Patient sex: M
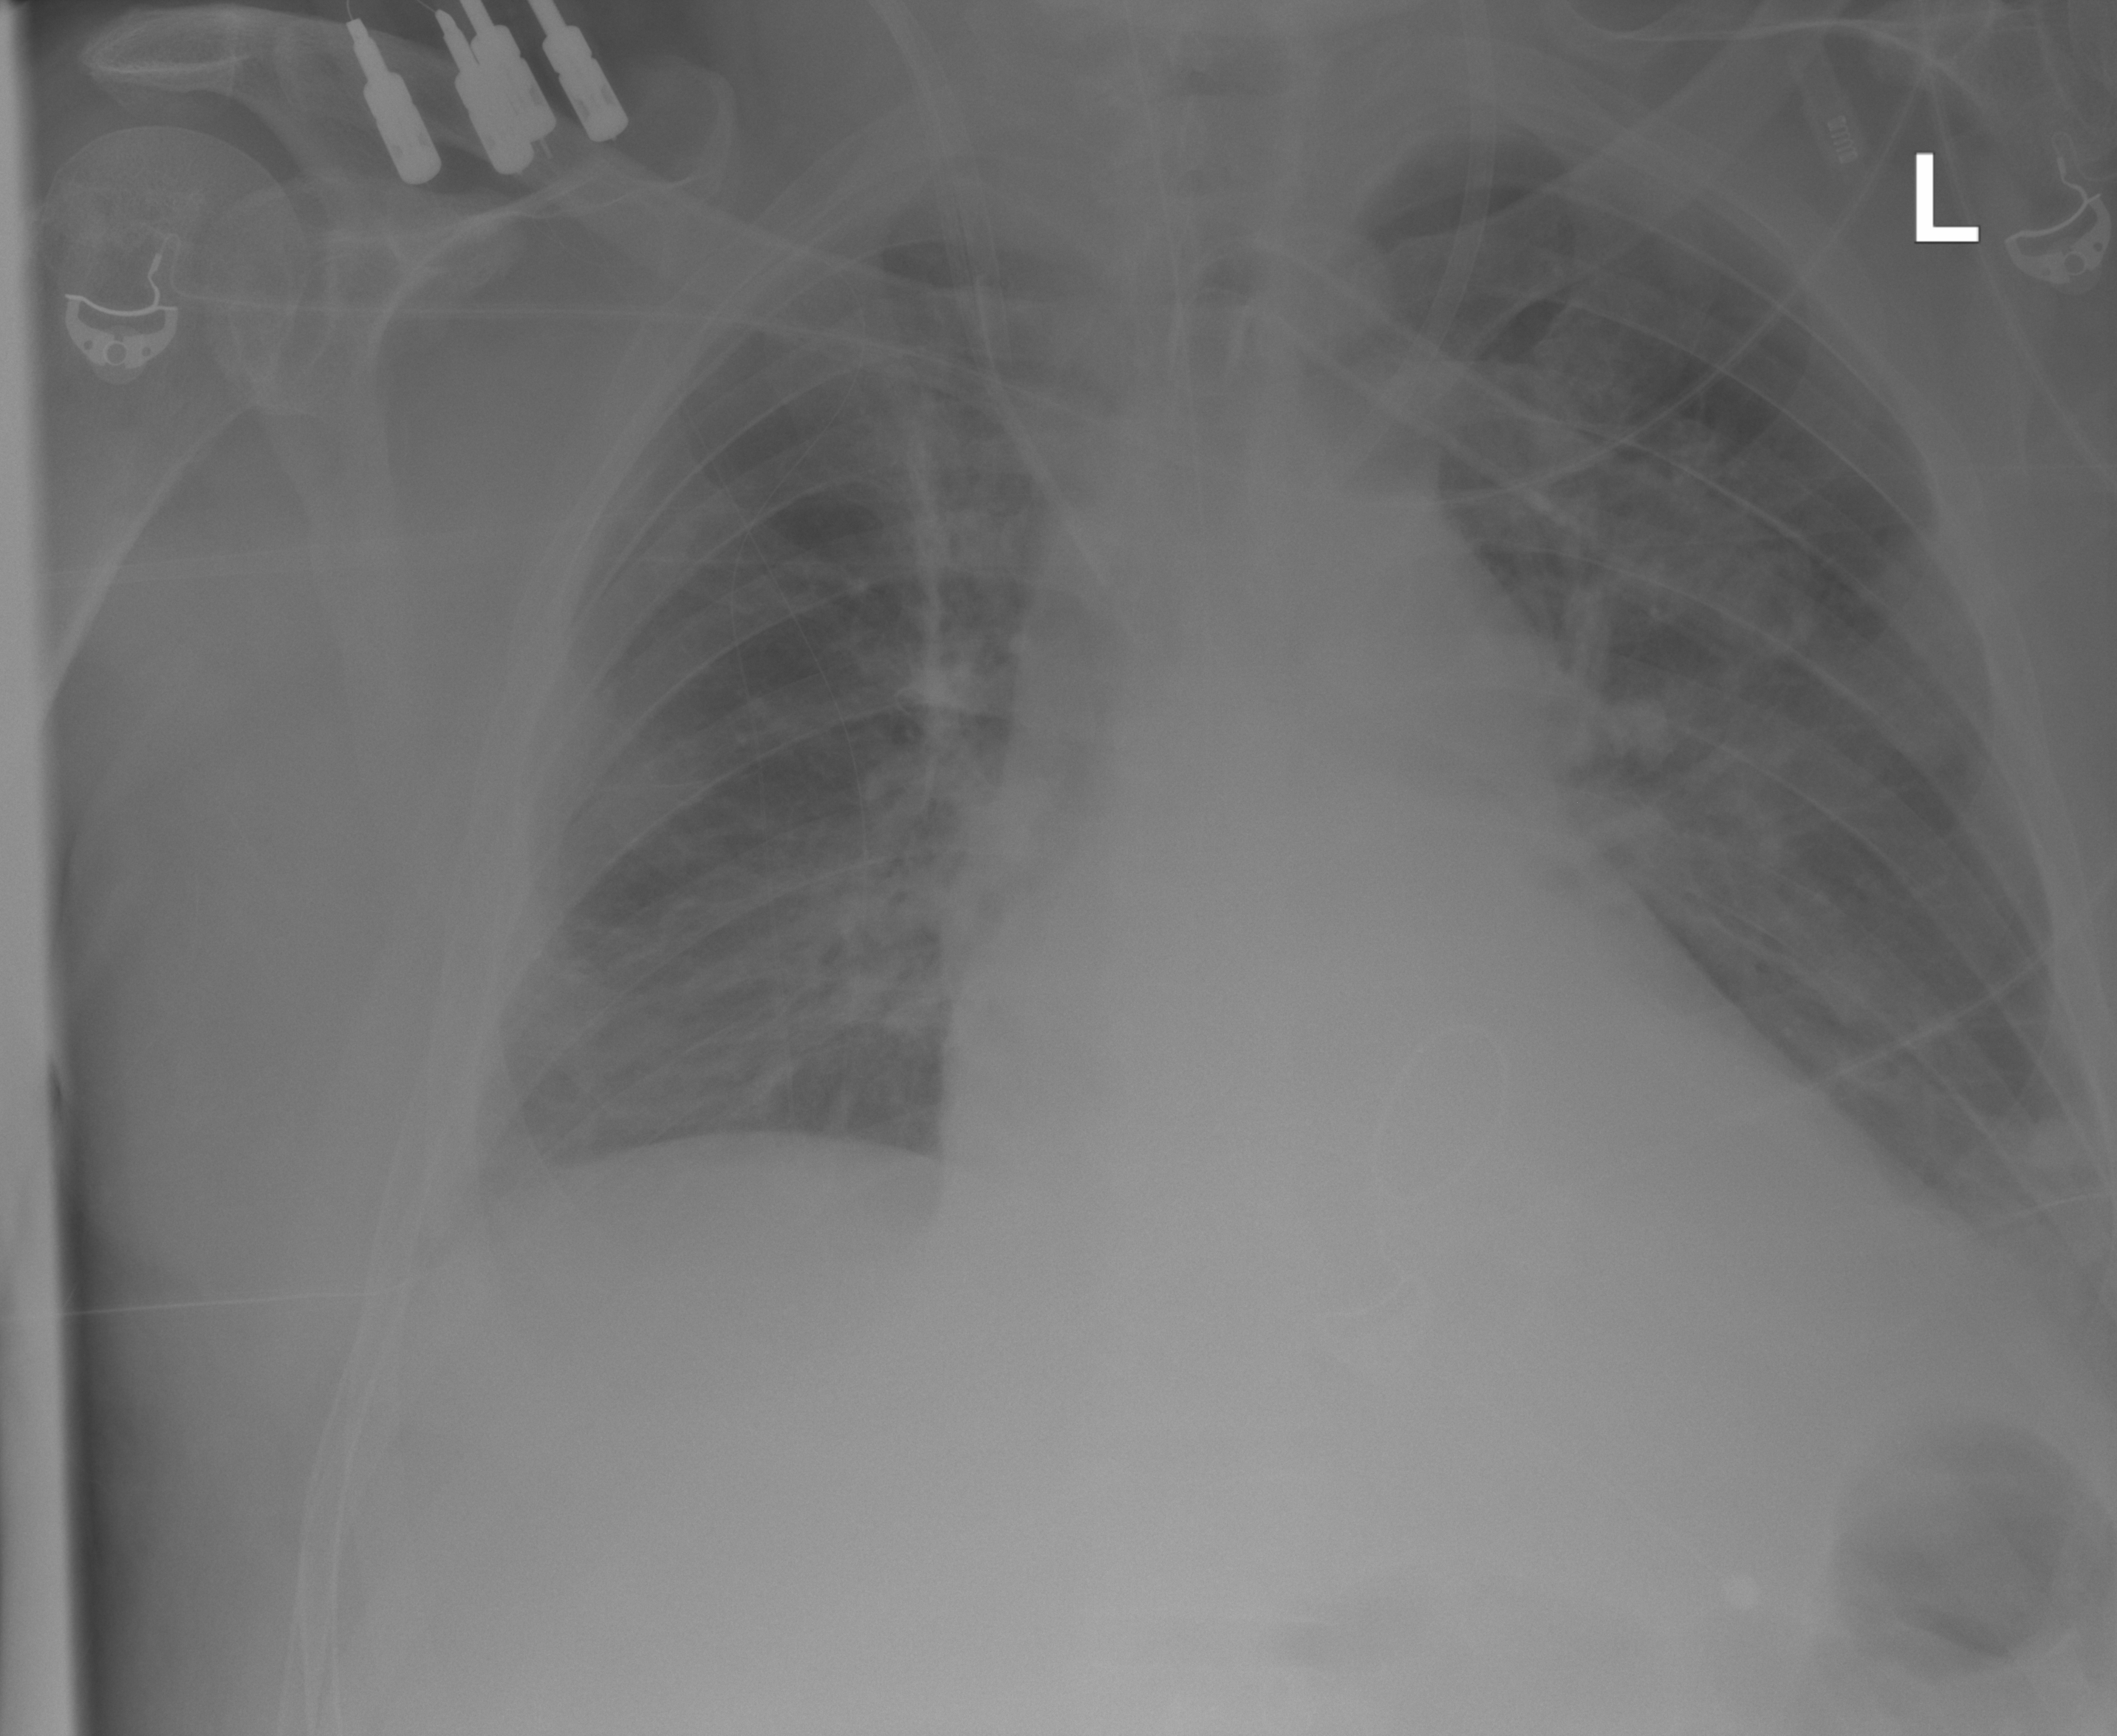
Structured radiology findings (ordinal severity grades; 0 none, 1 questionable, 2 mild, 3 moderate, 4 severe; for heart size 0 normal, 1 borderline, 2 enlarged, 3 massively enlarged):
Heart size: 2
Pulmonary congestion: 2
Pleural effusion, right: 2
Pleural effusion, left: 2
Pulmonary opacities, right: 2
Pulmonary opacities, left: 2
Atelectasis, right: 2
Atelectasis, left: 2